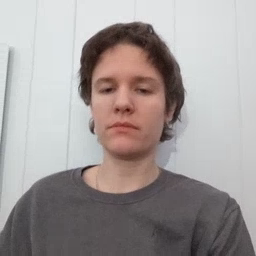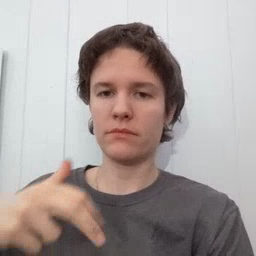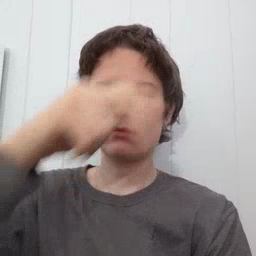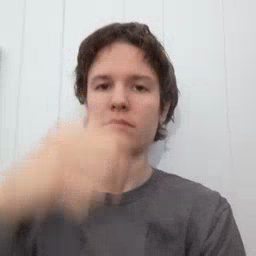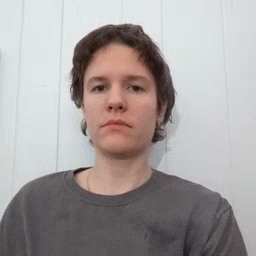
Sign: stairs